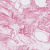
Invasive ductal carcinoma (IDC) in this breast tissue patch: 0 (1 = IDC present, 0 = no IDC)